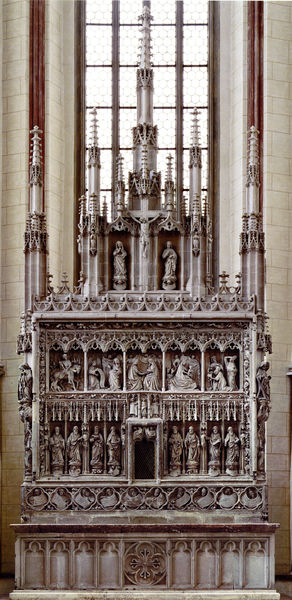
Titel: Hochaltar, Vorderseite mit zentraler Gruppe von Maria und Elisabeth und stehende Apostel
Künstler: unbekannt
Standort: Landshut
Institution: St. Martin
Schlagwörter: gott, mann, schatten, weiß, menschen, fenster, frankreich, glas, hell, holz, licht, marmor, pfeiler, säule, säulen, tür, blüte, leute, meschen, ornament, wand, architektur, johannes, sockel, stein, steine, kirche, figur, spitzen, gotik, kreis, reiter, skulptur, deutschland, relief, bilder, schrank, bogen, mauer, figuren, inschrift, ornamente, tor, galerie, foto, fotografie, photographie, bögen, eingang, krabbe, kreuz, türmchen, türme, dom, scheiben, gebet, bleiglas, darstellung, altar, hochaltar, schnitzerei, photo, verziert, fries, sims, gesims, skulpturen, statuen, bündelpfeiler, dienste, gotisch, rosette, christus, grab, jesus, kreuzigung, kruzifix, heilige, geistlich, kirchlich, gothik, maria, butzenscheiben, szenen, schrein, sakral, aufnahme, verzierungen, christentum, josef, georg, elfenbein, grabmal, aufsatz, maßwerk, nischen, ädikula, kreut, skultpur, ädikulen, fialen, tumba, vierpass, tabernakel, krabben, landshut, kreuzblume, ausstattung, fiale, kreuzblumen, gesprenge, mensa, predella, retabel, schnitzaltar, tafeln, grablege, filiale, apostel, antependium, sakralkunst, bildhauerkunst, gotil, kraben, jesus am kreuz, gothic, stone, sculpture, figurenreich, saints, pinnacle, pinacle, plychrome, polychrome, visitation, eingestellte figuren, hochaltar#, ma´werk, tombo, igkewand